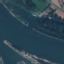
Land use / land cover class: River